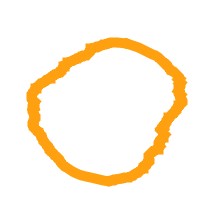
Shape: circle